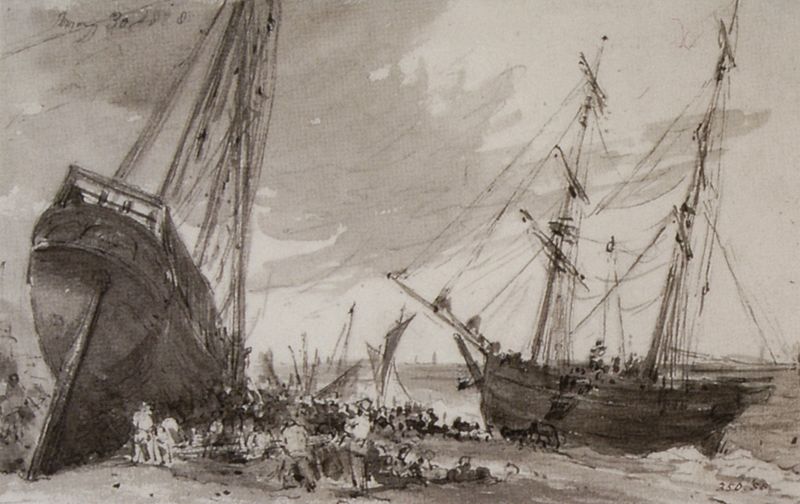
Titel: Coast Scene with Colliers on the Beach at Brighton
Künstler: John Constable
Standort: London
Institution: Victoria & Albert Museum
Schlagwörter: dunkel, himmel, meer, wasser, wolken, aquarell, menschen, sand, see, ufer, grau, holz, kreide, männer, schwarz, skizze, weiss, zeichnung, wolke, mensch, signatur, horizont, weite, insel, boote, küste, schiff, schiffe, segel, segelschiffe, strand, wellen, mast, netze, segelschiff, bug, masten, schiffbruch, schlacht, seile, stranden, sturm, unglück, untergang, unwetter, segelboote, takelage, taue, laviert, tusche, schwarz weiss, bleistift, entwurf, kiel, buck, anker, grund, seefahrer, gestrandet, strandung, rumpf, heck, besatzung, schiffsrumpf, mastbaum, massen, tagellage, piraten, rah, aufgelaufen, trockendock, srumpf, taquelage, surm, schwiffe